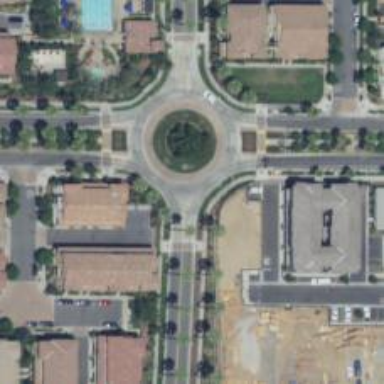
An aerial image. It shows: Unclassified road featuring roundabout.